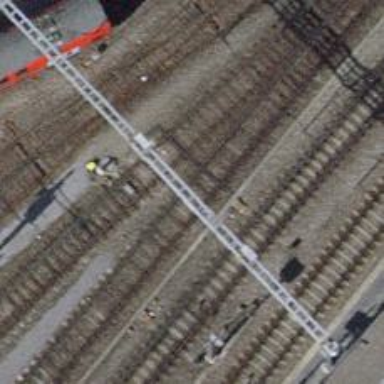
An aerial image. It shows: Yard with single rail track. The railway track is electrified with contact line for service purposes.